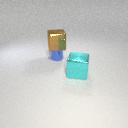
large cyan metal cube to the right of small blue metal cylinder